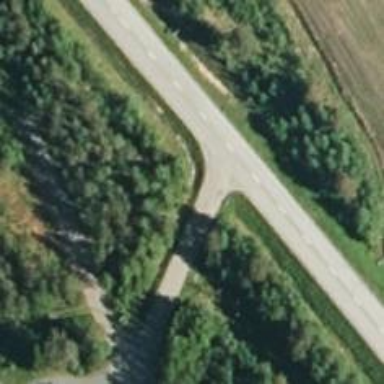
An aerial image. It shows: Road with stop sign.